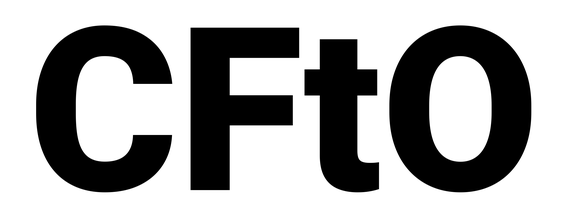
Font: Roboto_Black